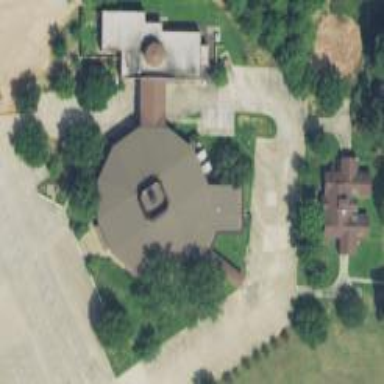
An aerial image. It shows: Building serving as place of worship.